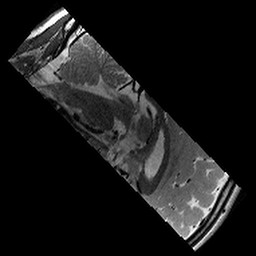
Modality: T2w
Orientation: sagittal
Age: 11
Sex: male
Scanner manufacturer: siemens
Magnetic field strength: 3 T
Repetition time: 8.46 s
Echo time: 0.067 s